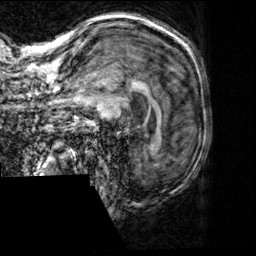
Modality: T1w
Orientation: sagittal
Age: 64
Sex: male
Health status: healthy
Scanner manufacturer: siemens
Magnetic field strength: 3 T
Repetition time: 2.3 s
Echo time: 0.00303 s